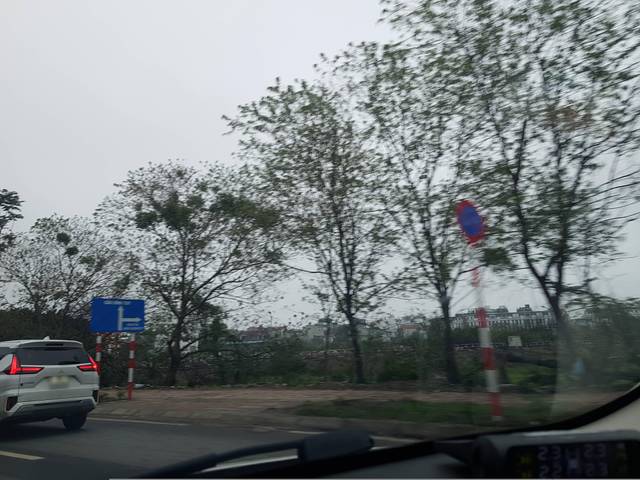
Region: Vietnam
Coordinates: 21.017, 105.914